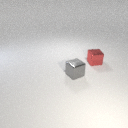
small red metal cube to the right of small gray metal cube